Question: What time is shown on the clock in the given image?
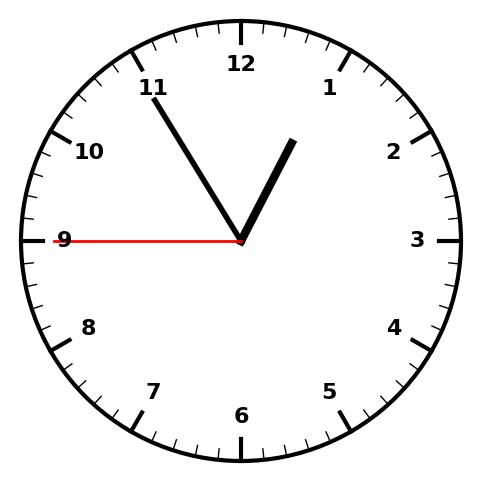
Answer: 12:54:45